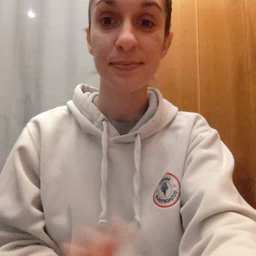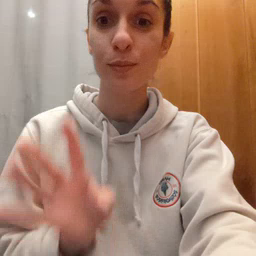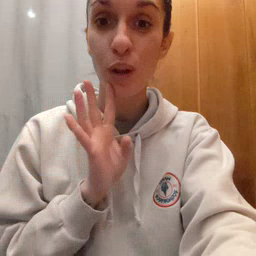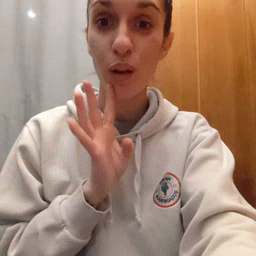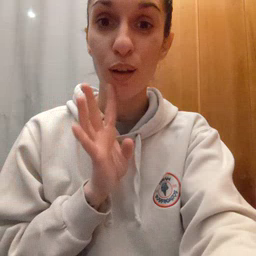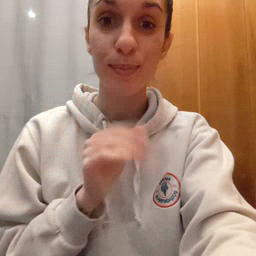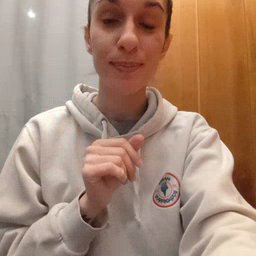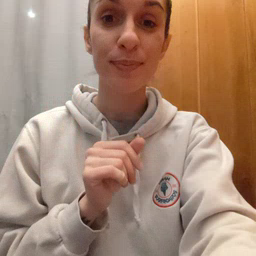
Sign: talk